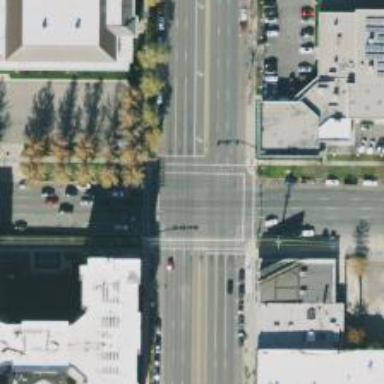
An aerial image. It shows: Crossing with marked lines on the road.